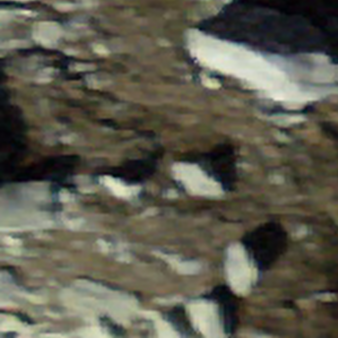
Label: other